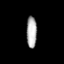
Tissue: lung
Cell type: Others
Senescence score: 0.2167
Nuclear area (px): 324
Mean DAPI intensity: 170.512